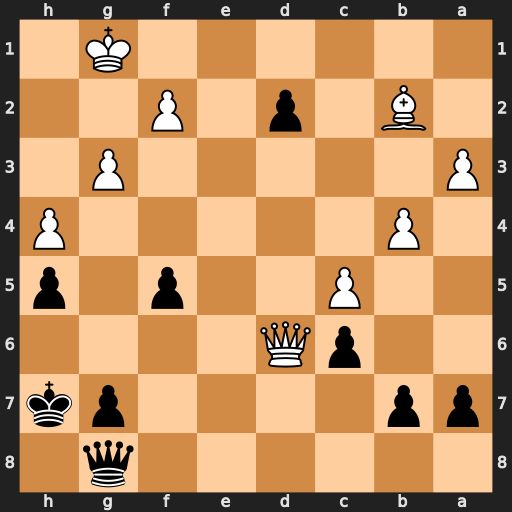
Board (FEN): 6q1/pp4pk/2pQ4/2P2p1p/1P5P/P5P1/1B1p1P2/6K1
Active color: b
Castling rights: -
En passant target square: -
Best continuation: Qd5 Qxd5 cxd5